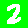
Digit: 2